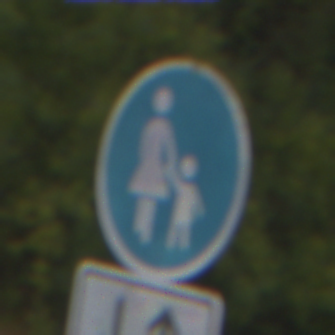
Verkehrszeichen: Gehweg
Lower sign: RichtungsangabeDurchPfeile8
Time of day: Midday
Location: Outdoor (Nature)
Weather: Overcast
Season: Autumn
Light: Natural